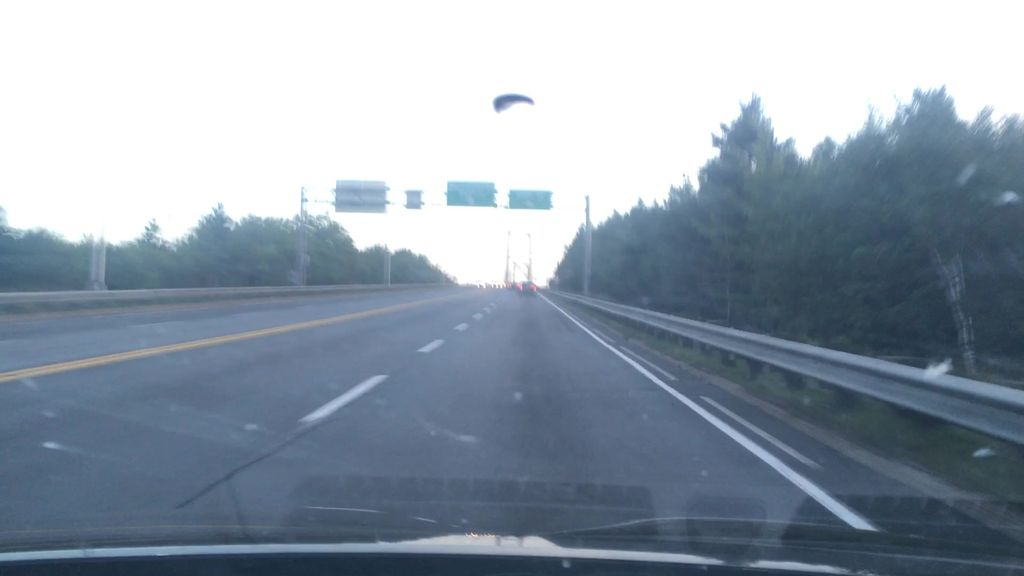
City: halifax